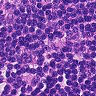
Metastatic tissue present: no